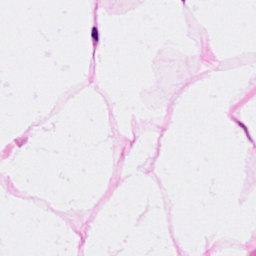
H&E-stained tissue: Breast